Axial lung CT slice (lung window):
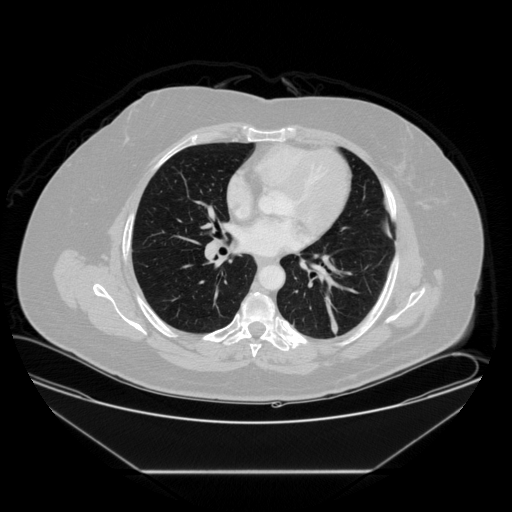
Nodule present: no